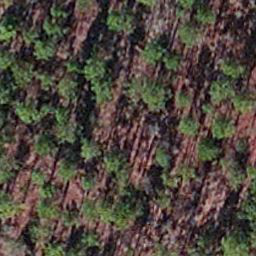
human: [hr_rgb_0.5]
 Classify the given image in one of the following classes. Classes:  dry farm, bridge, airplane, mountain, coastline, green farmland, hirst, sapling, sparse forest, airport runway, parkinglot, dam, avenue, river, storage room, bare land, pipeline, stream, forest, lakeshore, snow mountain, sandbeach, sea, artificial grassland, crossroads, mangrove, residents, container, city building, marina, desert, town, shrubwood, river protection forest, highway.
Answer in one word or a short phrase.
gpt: sapling